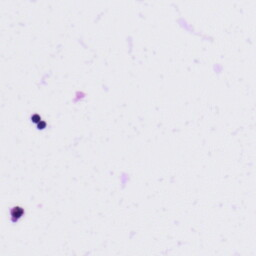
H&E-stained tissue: Tonsil